Field crop: maize
Growth stage: 2
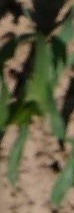
Species: maize